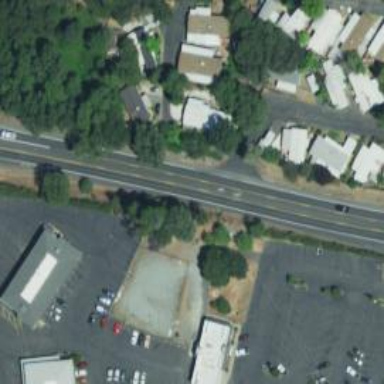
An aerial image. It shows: Secondary road with asphalt surface.